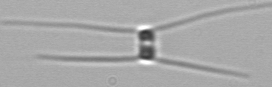
Label: Chaetoceros_similis